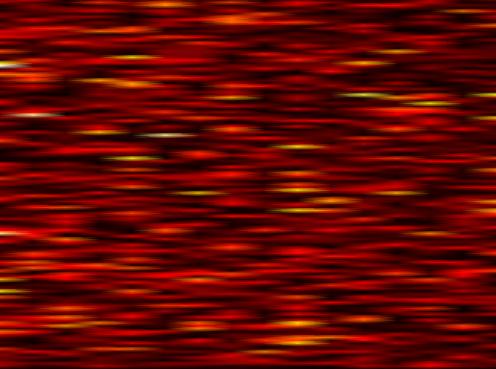
Label: UFMC